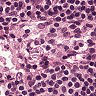
Metastatic tissue present: no